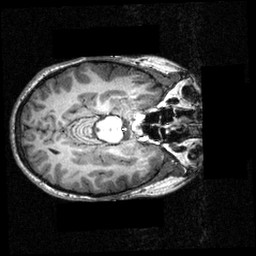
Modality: T1w
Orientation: axial
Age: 21
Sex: female
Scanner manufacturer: siemens
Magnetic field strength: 3.951 T
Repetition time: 1.5 s
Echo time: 0.00335 s